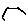
Label: hexagon